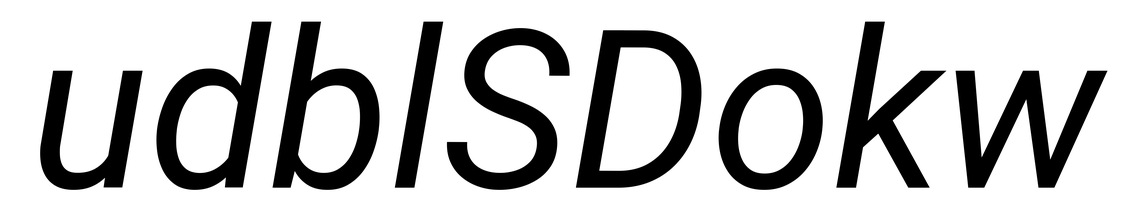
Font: Roboto-Italic_Italic